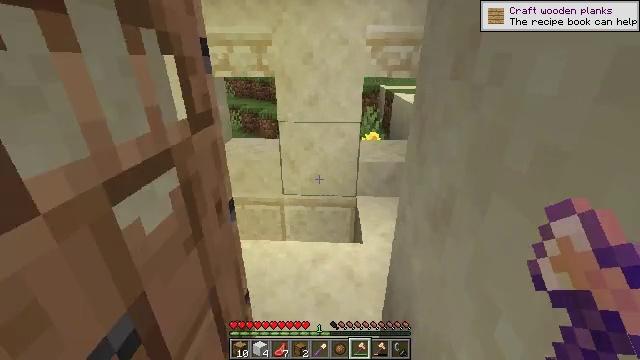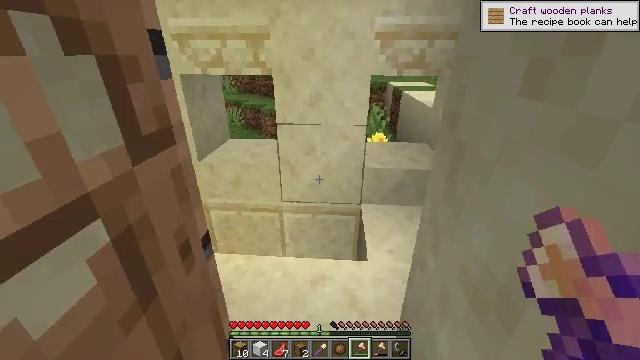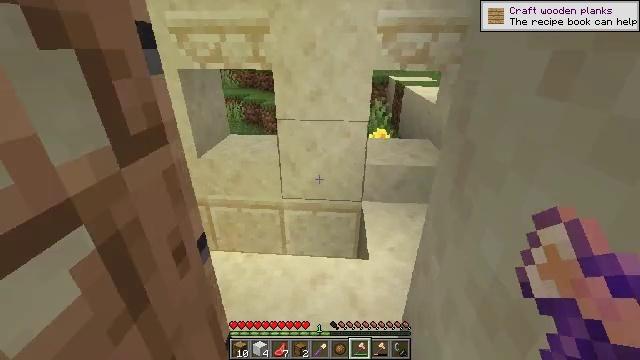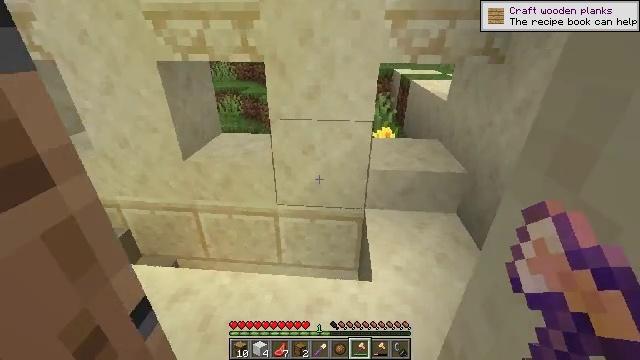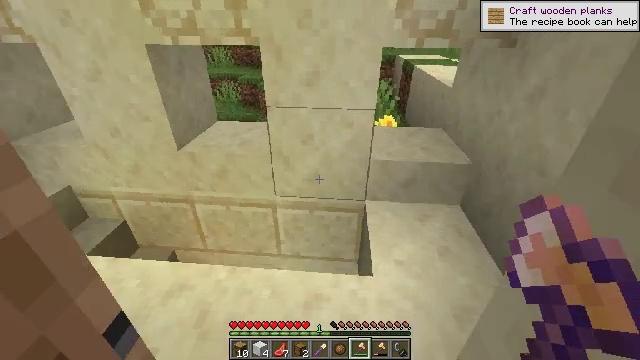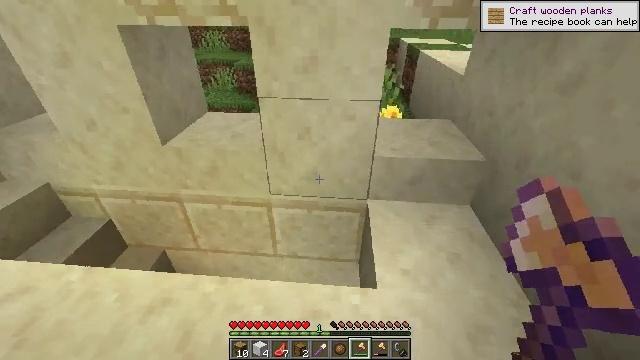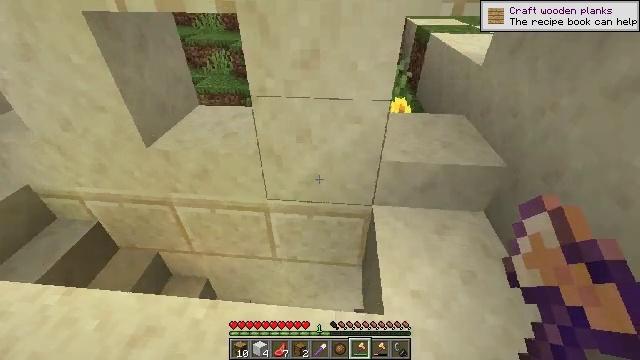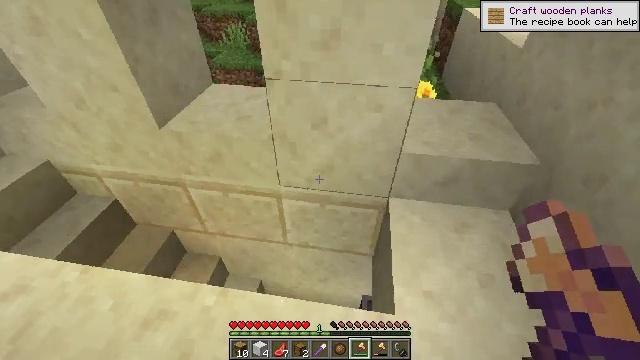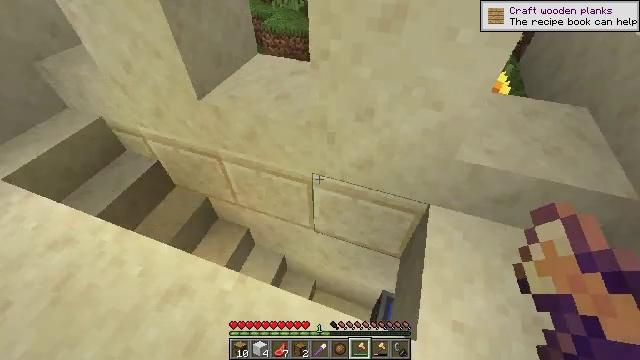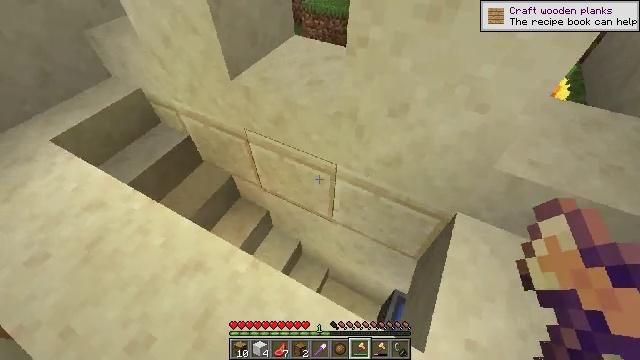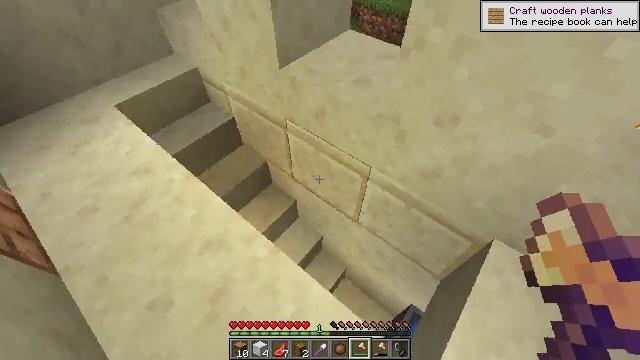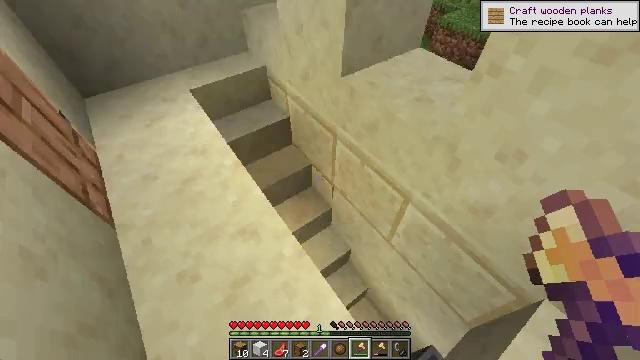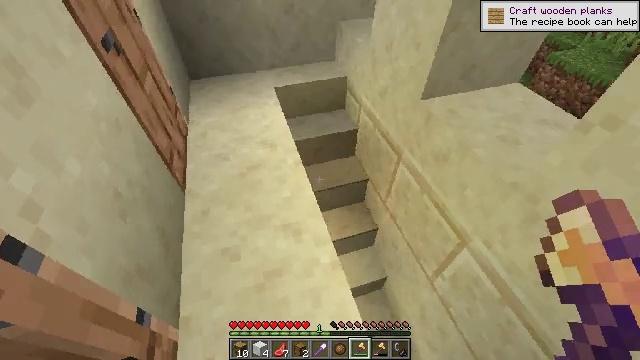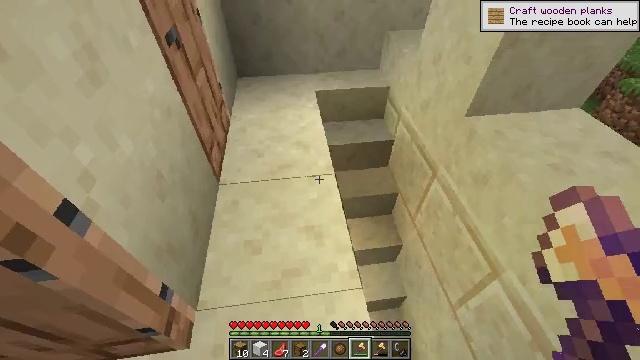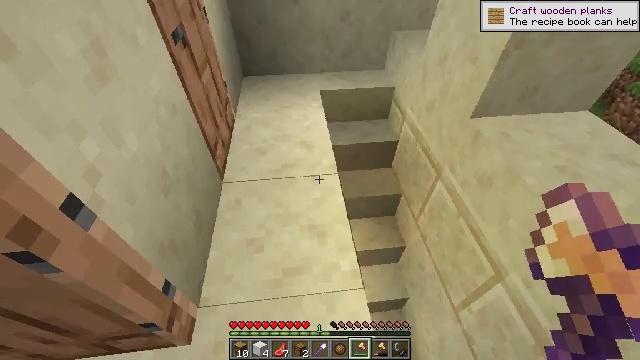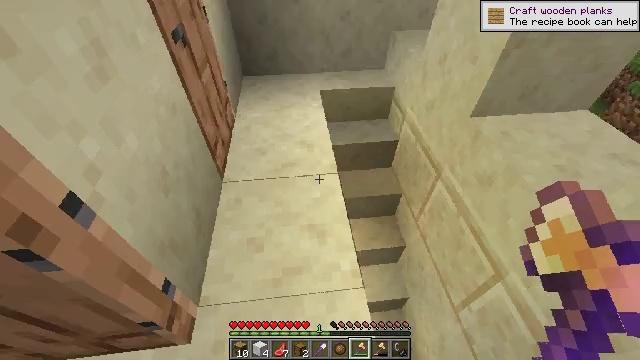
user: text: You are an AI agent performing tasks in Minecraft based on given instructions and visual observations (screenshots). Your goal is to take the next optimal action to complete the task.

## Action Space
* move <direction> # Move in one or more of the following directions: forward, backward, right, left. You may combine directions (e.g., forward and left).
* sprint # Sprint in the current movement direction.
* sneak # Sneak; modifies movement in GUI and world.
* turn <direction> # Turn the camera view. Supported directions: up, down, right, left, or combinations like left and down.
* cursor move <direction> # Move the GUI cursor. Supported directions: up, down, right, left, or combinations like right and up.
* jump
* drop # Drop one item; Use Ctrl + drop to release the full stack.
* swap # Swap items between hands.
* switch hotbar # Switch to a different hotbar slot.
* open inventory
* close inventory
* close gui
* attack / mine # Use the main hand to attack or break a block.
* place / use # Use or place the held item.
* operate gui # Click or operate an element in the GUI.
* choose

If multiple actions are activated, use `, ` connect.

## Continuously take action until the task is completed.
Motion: motion action
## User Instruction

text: Left-click to mine the lectern.
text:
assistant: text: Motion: move forward, turn left and down
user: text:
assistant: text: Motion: move forward, turn down
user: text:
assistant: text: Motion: move forward, turn down
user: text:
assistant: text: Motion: move forward, turn down
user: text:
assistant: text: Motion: move forward, turn down
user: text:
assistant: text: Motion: move forward, turn down
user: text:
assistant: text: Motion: move forward, turn left and down
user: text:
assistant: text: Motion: turn left and down
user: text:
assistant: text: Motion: turn left and down
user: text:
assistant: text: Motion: turn left and down
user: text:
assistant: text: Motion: turn left and up
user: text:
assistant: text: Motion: turn left and up
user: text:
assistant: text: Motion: turn left and up
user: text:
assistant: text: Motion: turn left
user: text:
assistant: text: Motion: no_op
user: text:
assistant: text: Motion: no_op
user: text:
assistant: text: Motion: turn left and up
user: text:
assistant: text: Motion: move forward, turn left and up
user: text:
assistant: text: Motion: move forward, turn left and up
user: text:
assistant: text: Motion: move forward, turn right and up
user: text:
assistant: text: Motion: move forward, turn right and up
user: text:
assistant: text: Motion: move forward, turn right
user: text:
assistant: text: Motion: move forward, turn right and down
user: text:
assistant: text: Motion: move forward, turn right and down
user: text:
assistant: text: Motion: move forward, turn right and down
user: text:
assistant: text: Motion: move forward, turn right and down
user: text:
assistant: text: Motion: move forward, turn right and down
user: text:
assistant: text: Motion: move forward, turn right and down
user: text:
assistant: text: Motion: move forward, turn right and down
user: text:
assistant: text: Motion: move forward, turn right